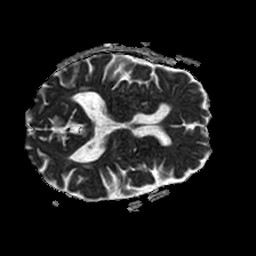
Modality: ADC
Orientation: axial
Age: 73
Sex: male
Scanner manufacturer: philips
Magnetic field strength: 1.5 T
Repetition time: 3.4 s
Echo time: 0.06922 s